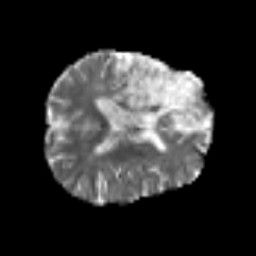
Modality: MD
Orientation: axial
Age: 64
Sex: male
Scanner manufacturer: siemens
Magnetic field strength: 3 T
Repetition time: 6.1 s
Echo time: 0.101 s